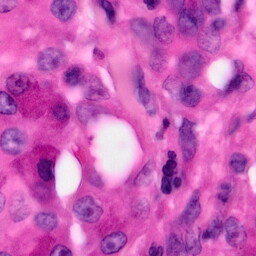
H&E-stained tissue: Pancreatic